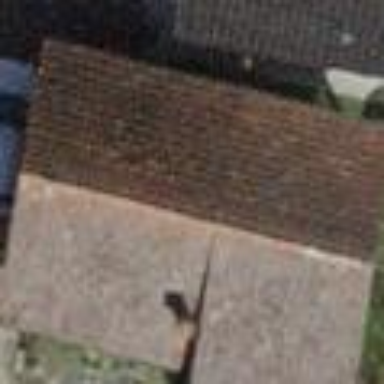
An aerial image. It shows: Building with tiled roof.